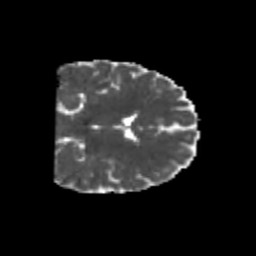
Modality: MD
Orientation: coronal
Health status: healthy
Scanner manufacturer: philips
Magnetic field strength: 3 T
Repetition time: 6.964 s
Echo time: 0.092 s